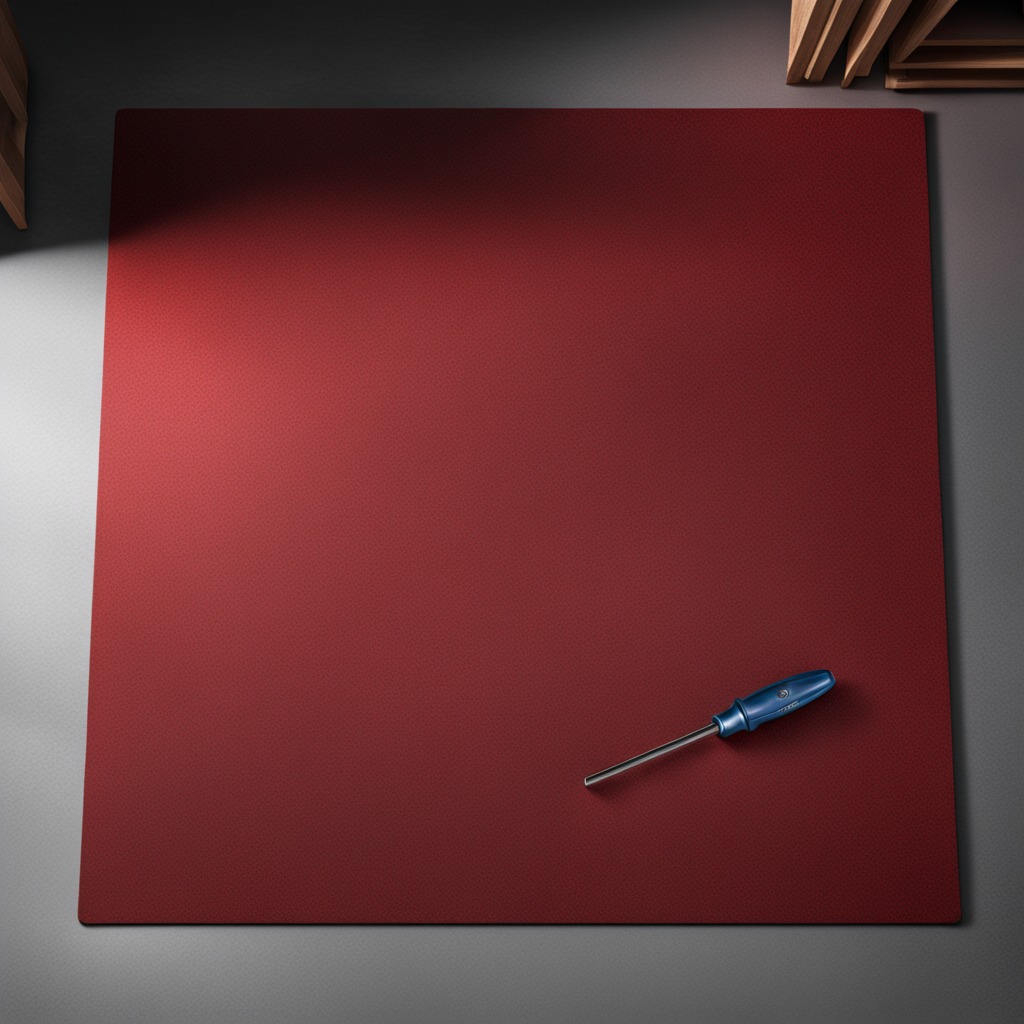
A screwdriver lies on the tabletop.